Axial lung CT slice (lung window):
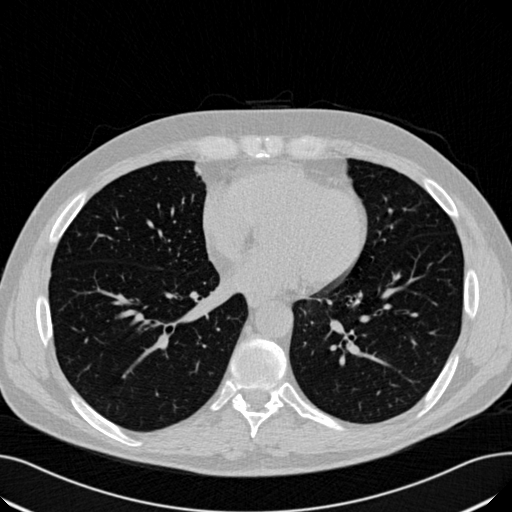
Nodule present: no